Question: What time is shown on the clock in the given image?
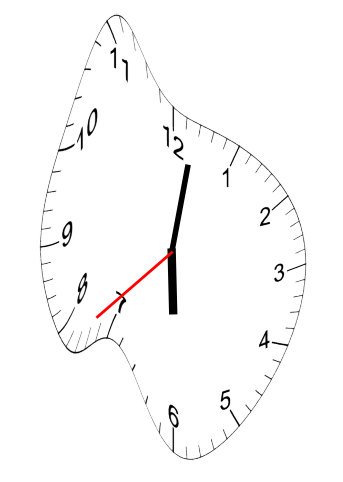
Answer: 06:01:38